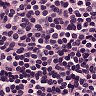
Metastatic tissue present: no